RGB frame:
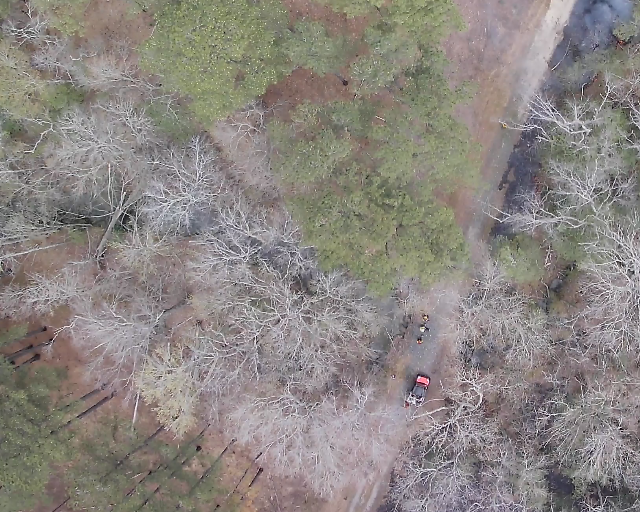
Thermal frame:
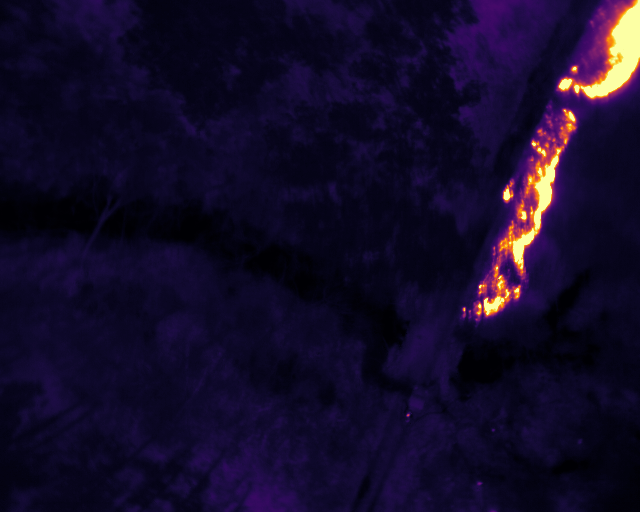
Captured: 2026-02-26 03:07:57
Pixels at or above 80 °C: 5600 (fraction of frame: 0.01709)